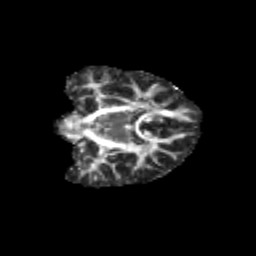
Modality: FA
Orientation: coronal
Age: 13
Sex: female
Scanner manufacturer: siemens
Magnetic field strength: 3 T
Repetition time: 3.8 s
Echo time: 0.07 s